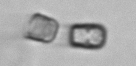
Label: Thalassiosira